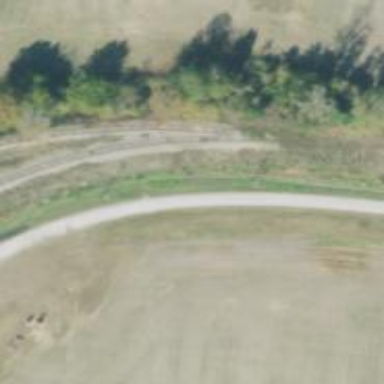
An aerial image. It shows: Disused railway spur line.